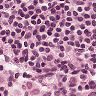
Metastatic tissue present: no